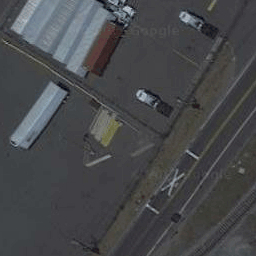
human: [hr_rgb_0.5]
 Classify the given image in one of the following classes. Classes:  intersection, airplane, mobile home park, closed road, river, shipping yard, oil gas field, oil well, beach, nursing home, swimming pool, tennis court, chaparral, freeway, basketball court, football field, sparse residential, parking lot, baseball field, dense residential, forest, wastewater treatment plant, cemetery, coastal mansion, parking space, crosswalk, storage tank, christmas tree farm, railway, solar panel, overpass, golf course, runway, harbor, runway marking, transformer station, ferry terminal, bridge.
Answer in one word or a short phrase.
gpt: shipping yard